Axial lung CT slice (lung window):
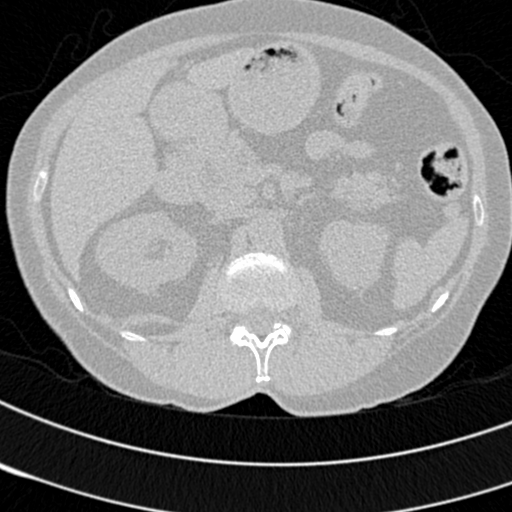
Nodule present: no